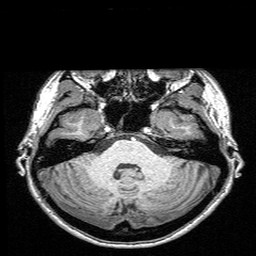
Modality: T1w
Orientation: coronal
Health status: ill
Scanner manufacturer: siemens
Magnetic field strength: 3 T
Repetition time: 2.3 s
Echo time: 0.00298 s